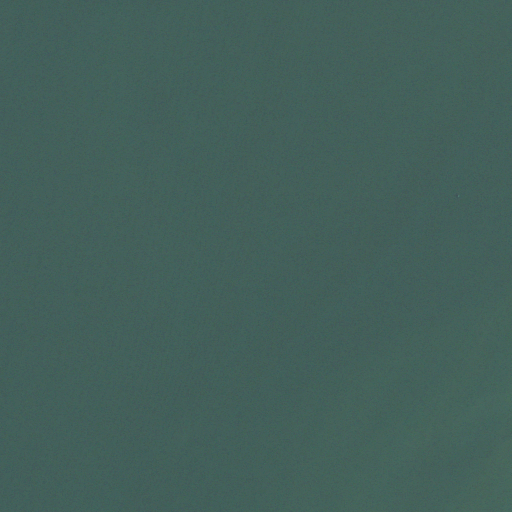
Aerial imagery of island in Tennessee named Bailey Island (historical) containing only open water